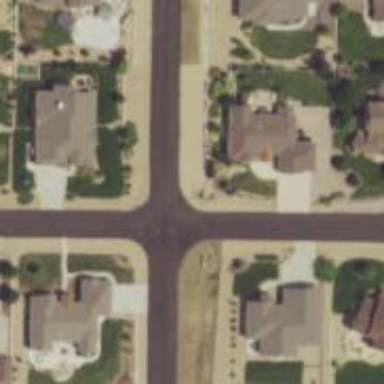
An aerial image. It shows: Residential road with asphalt surface.